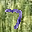
Label: 7